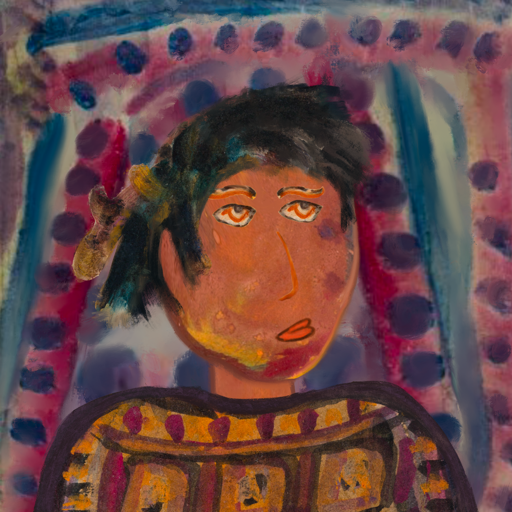
Background: HillGirl, Head And Neck Side: Mother_And_Son_Son, Face Side: Experience, Bust: Doll, Hair Side: Pipe, Head Accessory: Blank, Second Necklace: Blank, Necklace: Blank, Baby: Blank